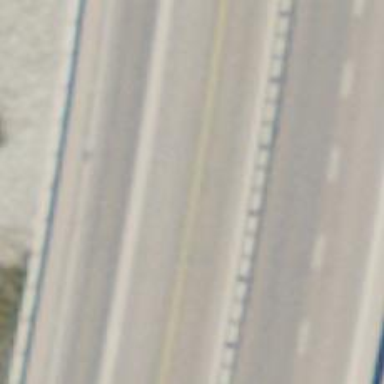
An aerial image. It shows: Primary highway bridge with asphalt surface.